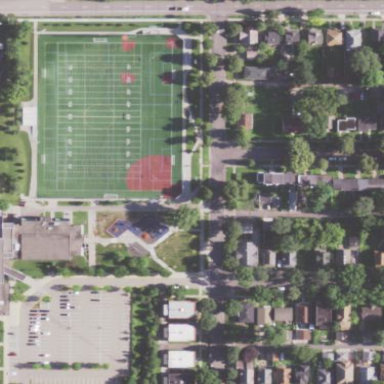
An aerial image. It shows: American football pitch.